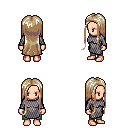
a pixel art fantasy rpg character, female body template, human, light skin, chain mail, teal pants, white blonde extra-long hairstyle, four views (front, back, left, right), 2x2 character sprite sheet, small pixel art, hard edges, no anti-aliasing